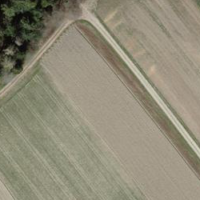
EUNIS habitat code: 24
Species observed at this site:
Fagopyrum esculentum